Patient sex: M
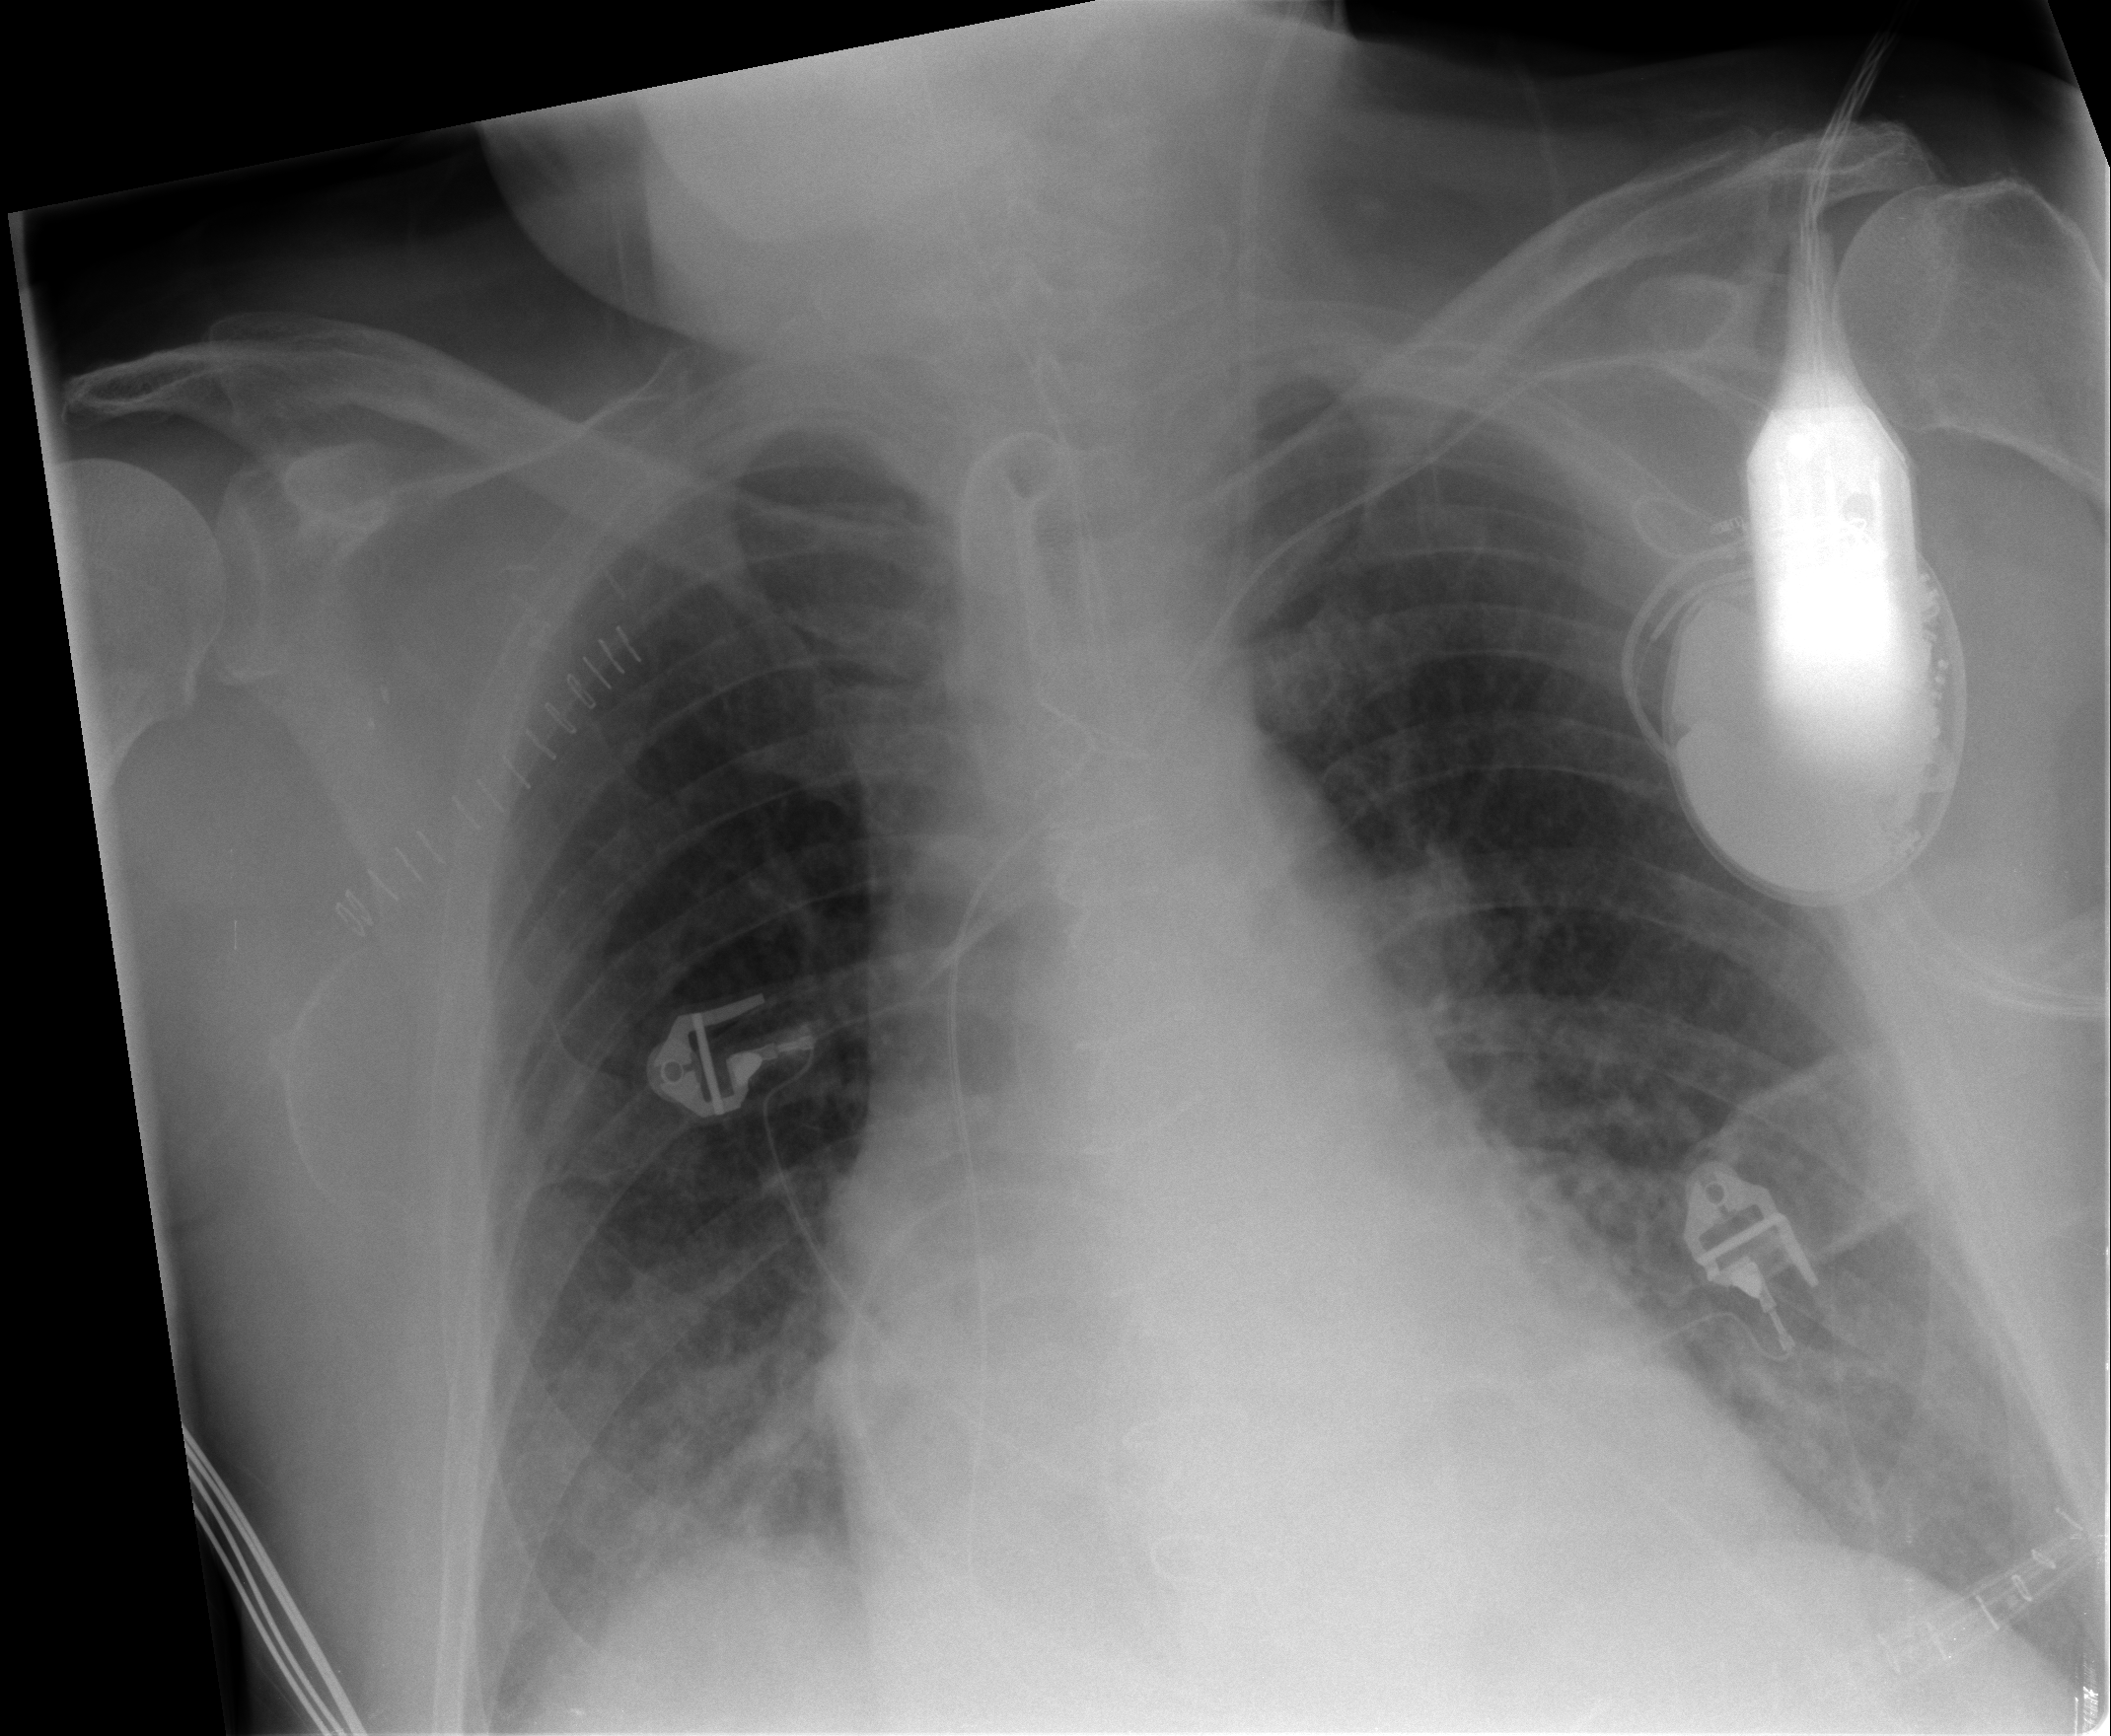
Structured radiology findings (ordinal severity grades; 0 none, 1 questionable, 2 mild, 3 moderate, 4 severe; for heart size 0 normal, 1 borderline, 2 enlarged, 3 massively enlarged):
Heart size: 2
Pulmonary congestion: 2
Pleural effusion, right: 1
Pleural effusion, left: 0
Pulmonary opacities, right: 0
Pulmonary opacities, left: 0
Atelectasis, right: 2
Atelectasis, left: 2